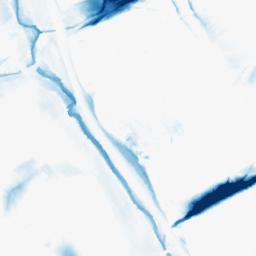
Category: morphological
Decomposition family: morphological_diamond
Decomposition parameters: operation: closing
radius: 20
Upsampling method: regularized
Upsampling parameters: scale: 4
lambda_reg: 0.001
Upsampling scale: 4